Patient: sex M, age 29
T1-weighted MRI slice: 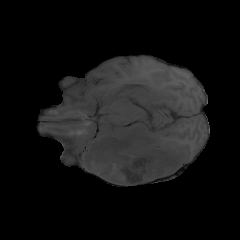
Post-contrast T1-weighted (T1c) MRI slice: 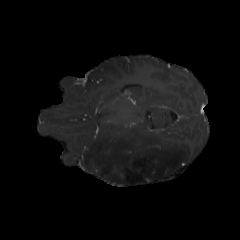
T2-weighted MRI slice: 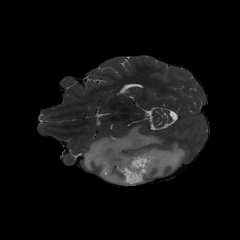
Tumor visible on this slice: yes
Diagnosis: Astrocytoma, IDH-mutant
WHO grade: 4